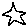
Label: star